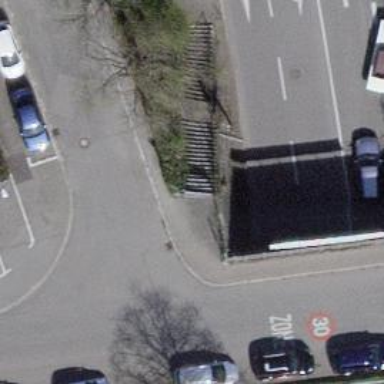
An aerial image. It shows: Road with steps.